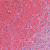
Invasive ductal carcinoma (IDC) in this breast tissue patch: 0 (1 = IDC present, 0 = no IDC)